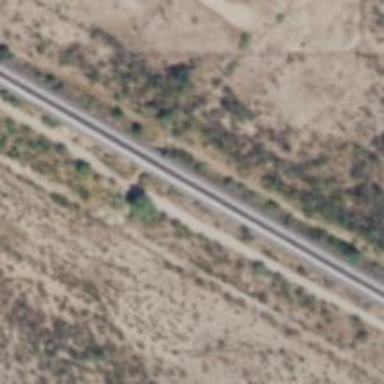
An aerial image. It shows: Railway track.